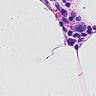
Metastatic tissue present: no